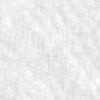
Label: no_change